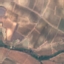
Label: PermanentCrop